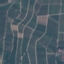
Label: PermanentCrop